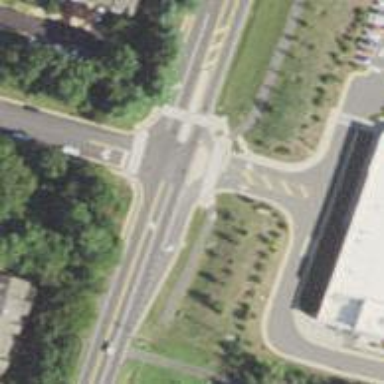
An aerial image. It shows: Crossing on footway.